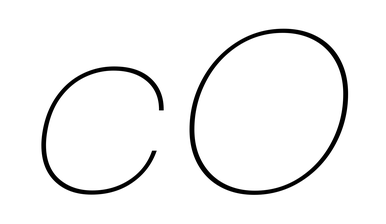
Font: Poppins-ThinItalic